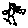
Label: bird